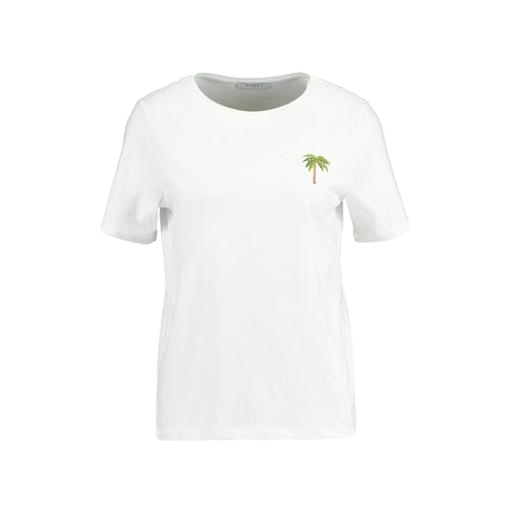
white le paradis boyfriend t-shirt, only white t-shirt, multicolor essentials palm t-shirt, white background